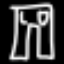
Label: pants